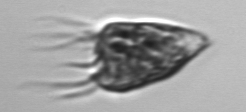
Label: Strombidium_morphotype1